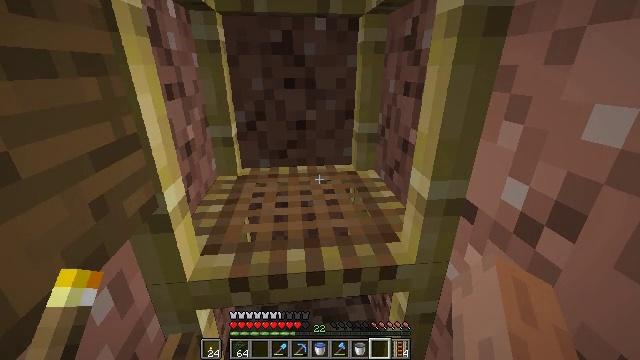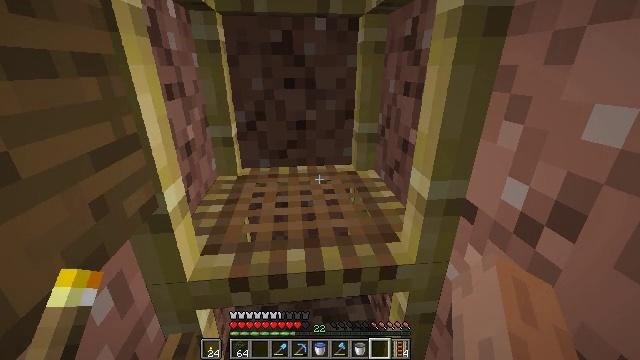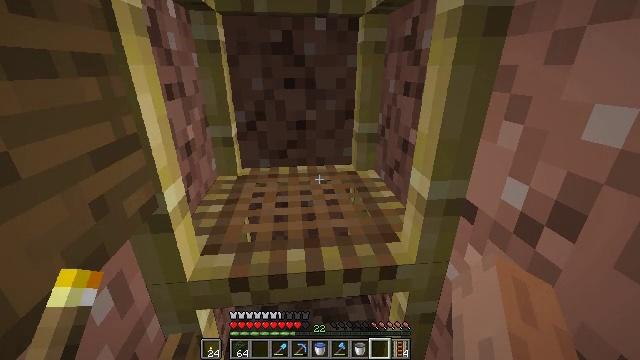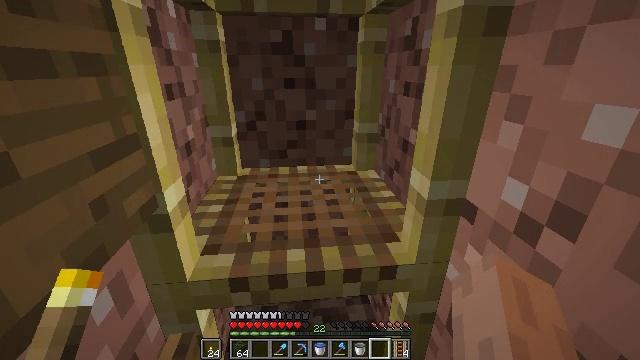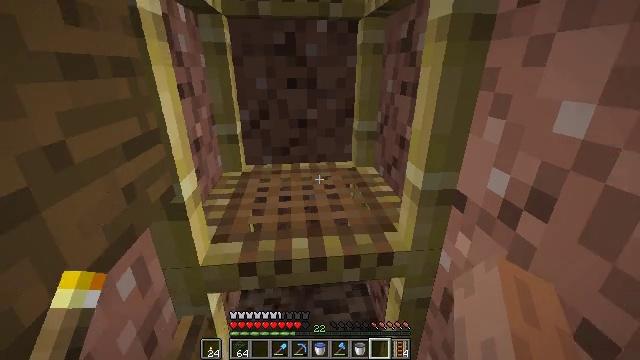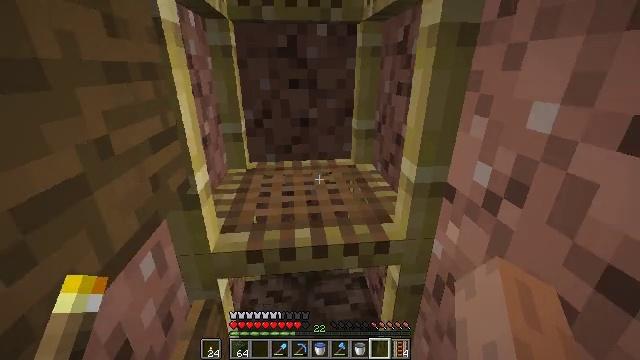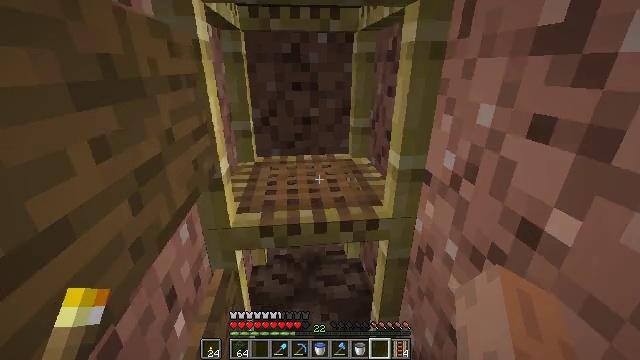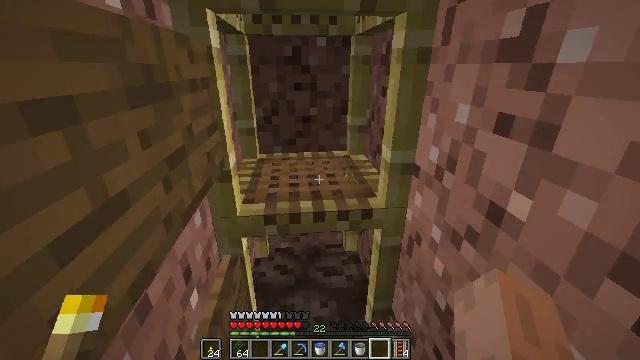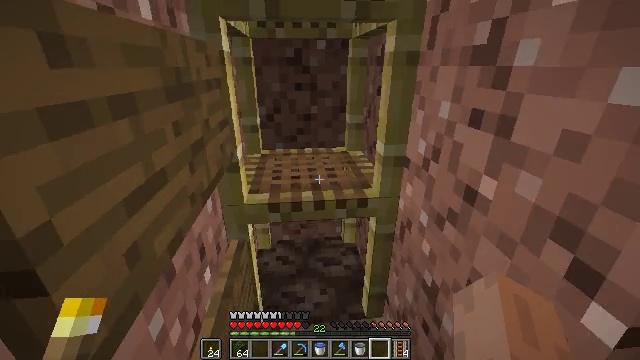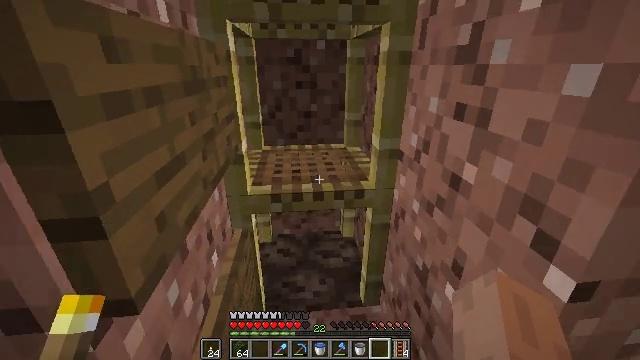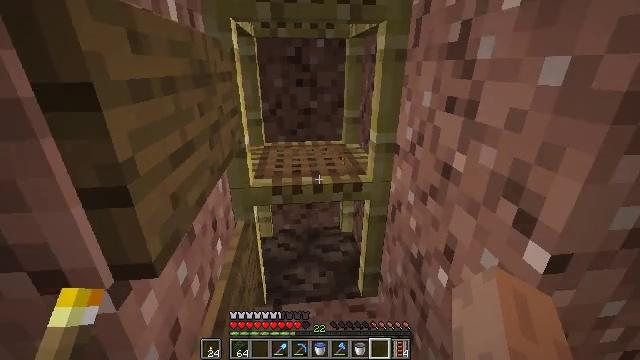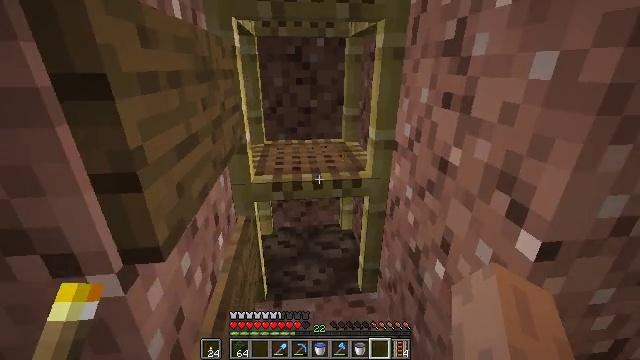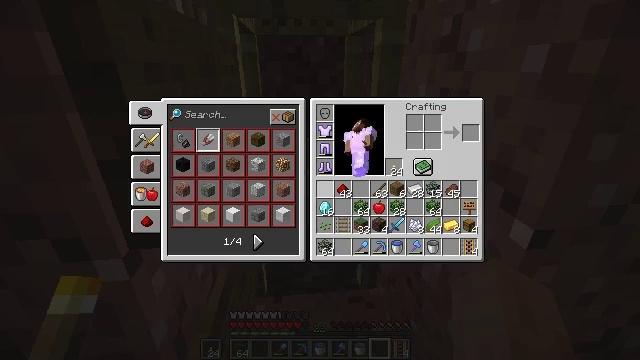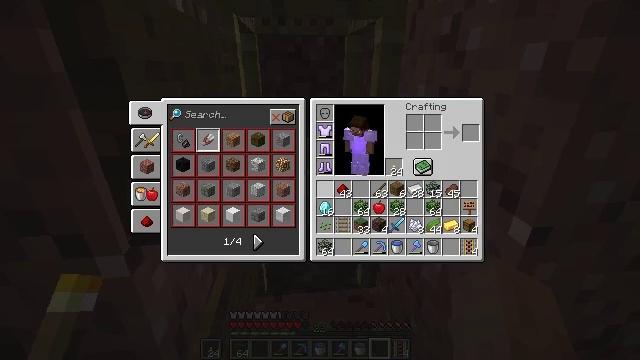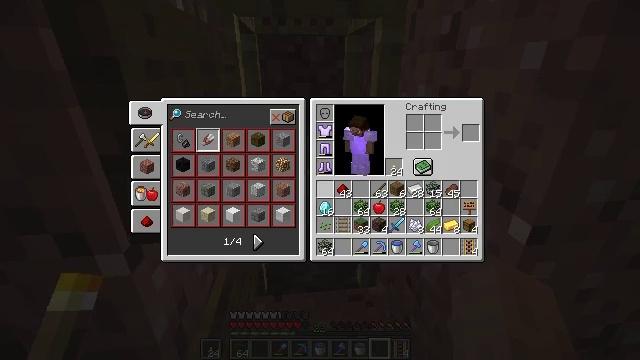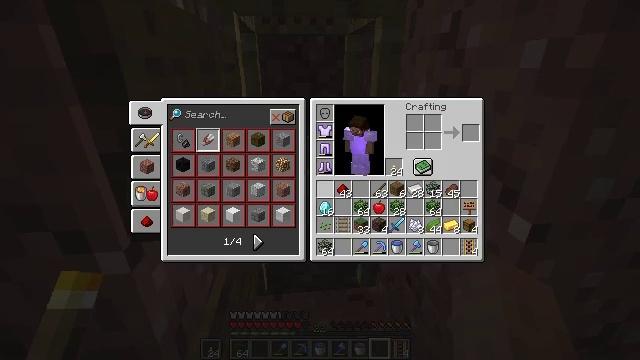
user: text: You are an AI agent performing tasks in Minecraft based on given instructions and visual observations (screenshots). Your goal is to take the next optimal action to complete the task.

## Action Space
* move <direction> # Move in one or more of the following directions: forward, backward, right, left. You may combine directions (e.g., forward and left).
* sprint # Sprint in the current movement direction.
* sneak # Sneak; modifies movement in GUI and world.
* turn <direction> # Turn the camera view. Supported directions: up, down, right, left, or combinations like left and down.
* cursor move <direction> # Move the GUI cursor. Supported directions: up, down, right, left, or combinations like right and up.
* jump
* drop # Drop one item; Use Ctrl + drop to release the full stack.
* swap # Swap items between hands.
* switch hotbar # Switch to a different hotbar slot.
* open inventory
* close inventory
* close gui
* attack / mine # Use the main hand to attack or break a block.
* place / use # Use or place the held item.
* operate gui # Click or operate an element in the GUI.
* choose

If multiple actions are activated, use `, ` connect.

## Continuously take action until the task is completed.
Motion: motion action
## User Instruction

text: Gather the ladder by attacking it.
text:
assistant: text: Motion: no_op
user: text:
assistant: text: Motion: no_op
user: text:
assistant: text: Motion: no_op
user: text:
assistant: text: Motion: move back
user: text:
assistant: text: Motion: move back
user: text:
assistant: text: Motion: move back
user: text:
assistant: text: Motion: move back
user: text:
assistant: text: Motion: no_op
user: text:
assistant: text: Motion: no_op
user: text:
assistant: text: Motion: no_op
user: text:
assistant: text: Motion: no_op
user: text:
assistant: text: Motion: open inventory
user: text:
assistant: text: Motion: open inventory
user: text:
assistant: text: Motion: open inventory
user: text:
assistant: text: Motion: open inventory
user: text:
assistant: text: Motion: no_op
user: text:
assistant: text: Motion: no_op
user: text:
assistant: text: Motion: cursor move right
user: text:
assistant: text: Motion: cursor move right
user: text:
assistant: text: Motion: cursor move right and down
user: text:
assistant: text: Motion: cursor move right
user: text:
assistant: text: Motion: no_op
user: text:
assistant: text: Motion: no_op
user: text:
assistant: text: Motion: no_op
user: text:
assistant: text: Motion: no_op
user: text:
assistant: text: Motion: no_op
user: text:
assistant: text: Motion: no_op
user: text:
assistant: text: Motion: no_op
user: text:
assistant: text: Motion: no_op
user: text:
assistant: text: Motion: no_op